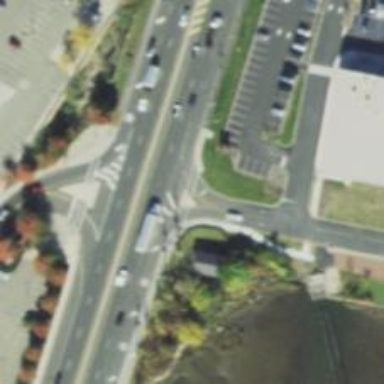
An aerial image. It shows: Footway that serves as traffic island.